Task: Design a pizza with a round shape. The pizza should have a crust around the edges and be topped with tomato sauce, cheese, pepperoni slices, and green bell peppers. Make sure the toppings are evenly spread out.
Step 462:
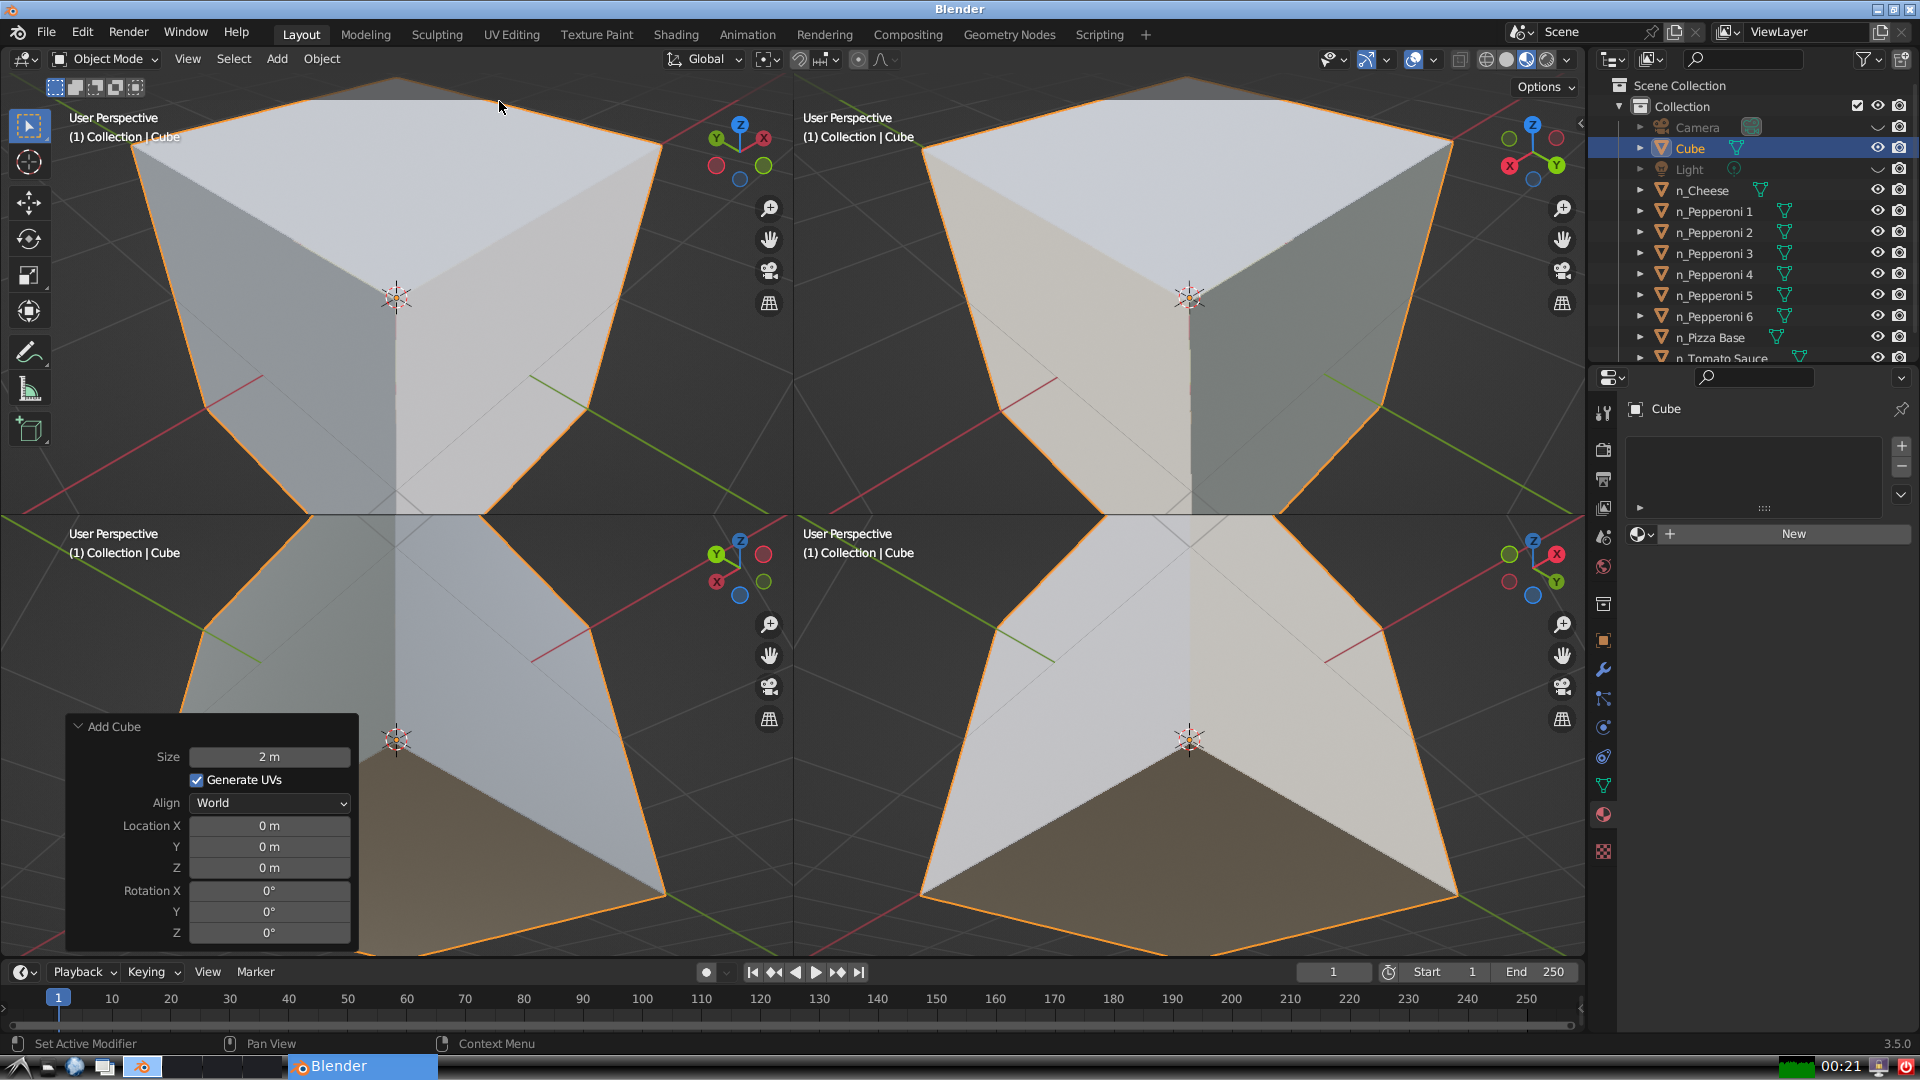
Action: {"mouse_move": [270, 757]}